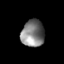
Tissue: skin
Cell type: Epithelial cells
Senescence score: 0.273
Nuclear area (px): 603
Mean DAPI intensity: 127.871